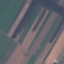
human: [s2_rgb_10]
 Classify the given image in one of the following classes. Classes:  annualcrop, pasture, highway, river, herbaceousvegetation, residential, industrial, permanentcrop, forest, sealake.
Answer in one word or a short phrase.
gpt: AnnualCrop